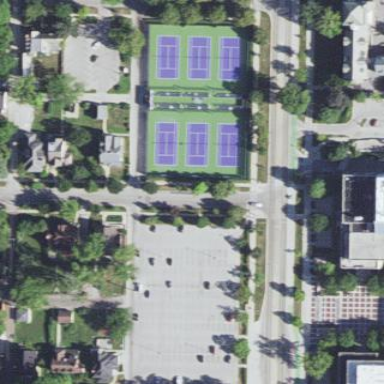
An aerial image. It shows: Sports centre dedicated to tennis.